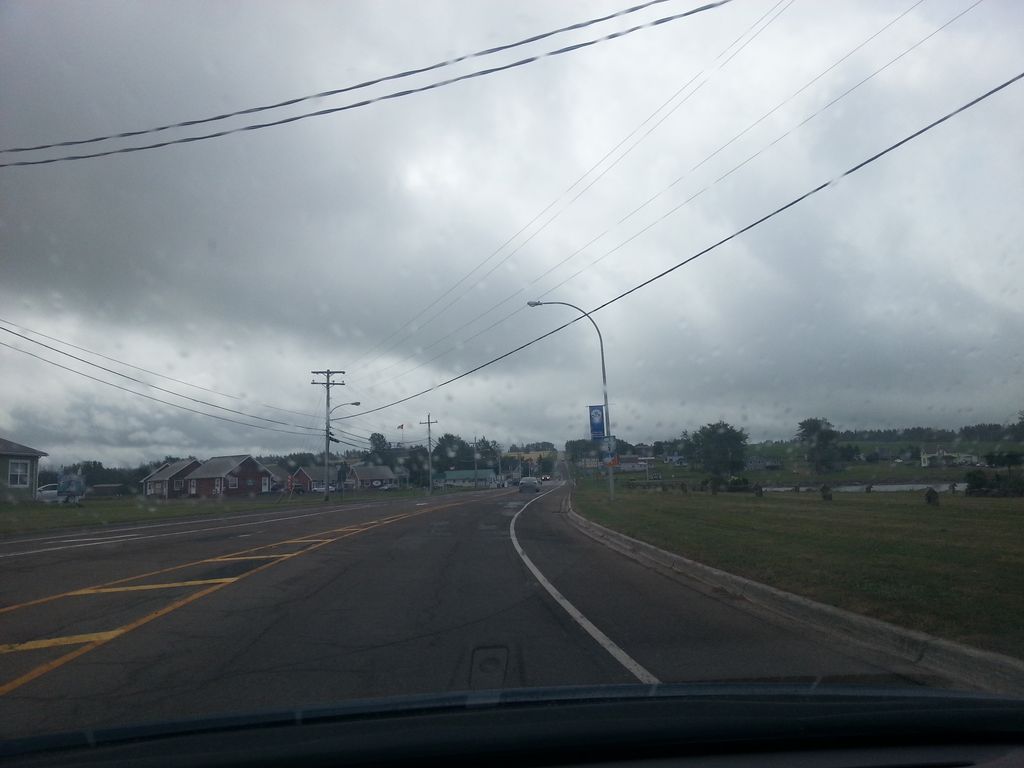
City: charlottetown